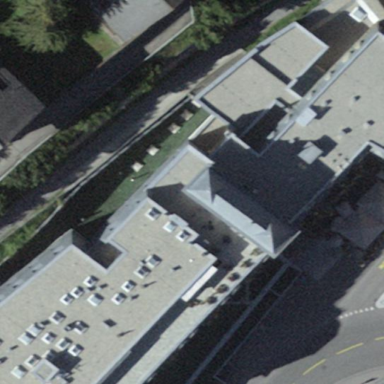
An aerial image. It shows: Hotel building.